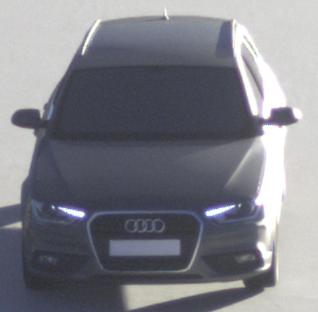
Make: Audi
Model: A4 Avant 1.8 TFSI
Detailed model: A4 (B8) Avant
Model produced from: 2012/02
Model produced until: 2015/04
Doors: 5
Color: gray
Road condition: dry road
Daytime: sunrise or sunset
Contrast: high contrast